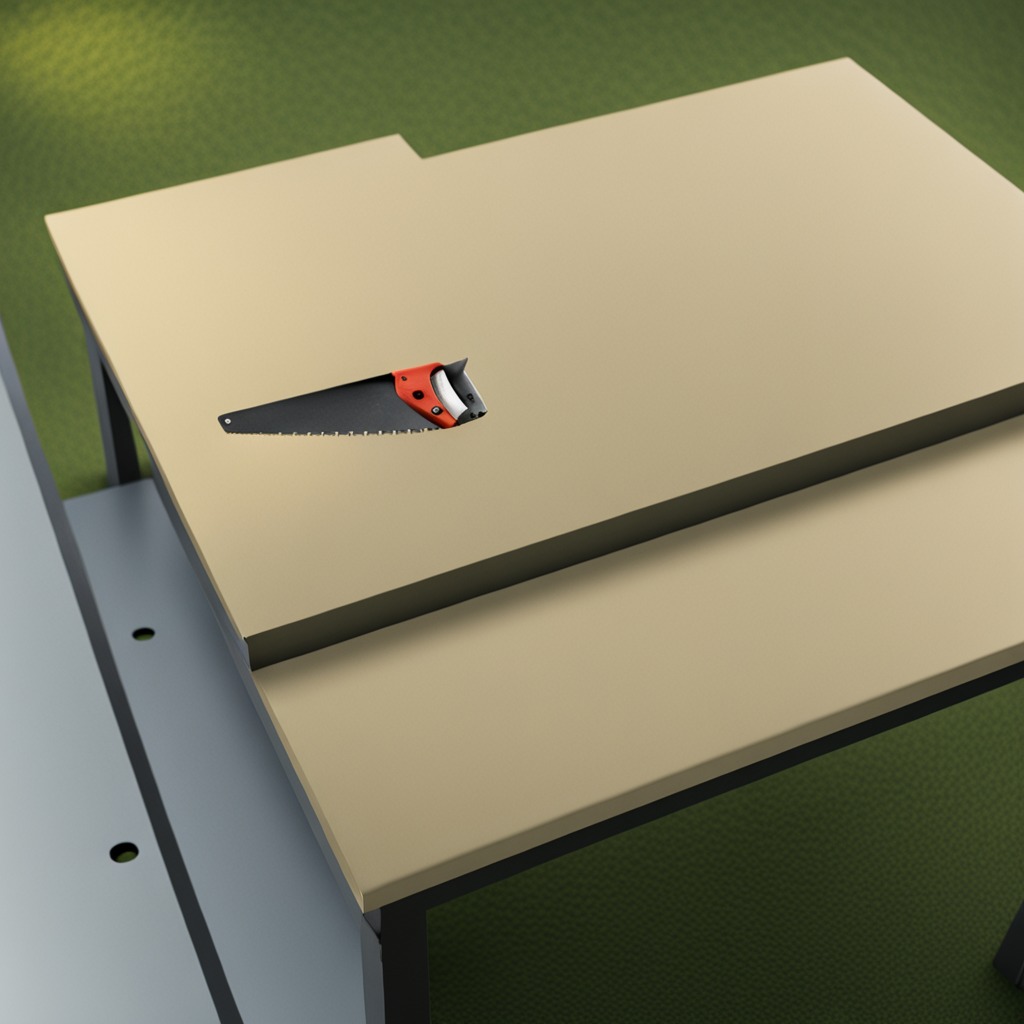
A handheld metal saw is lying on the clean utility table in a temporary outdoor tool station.